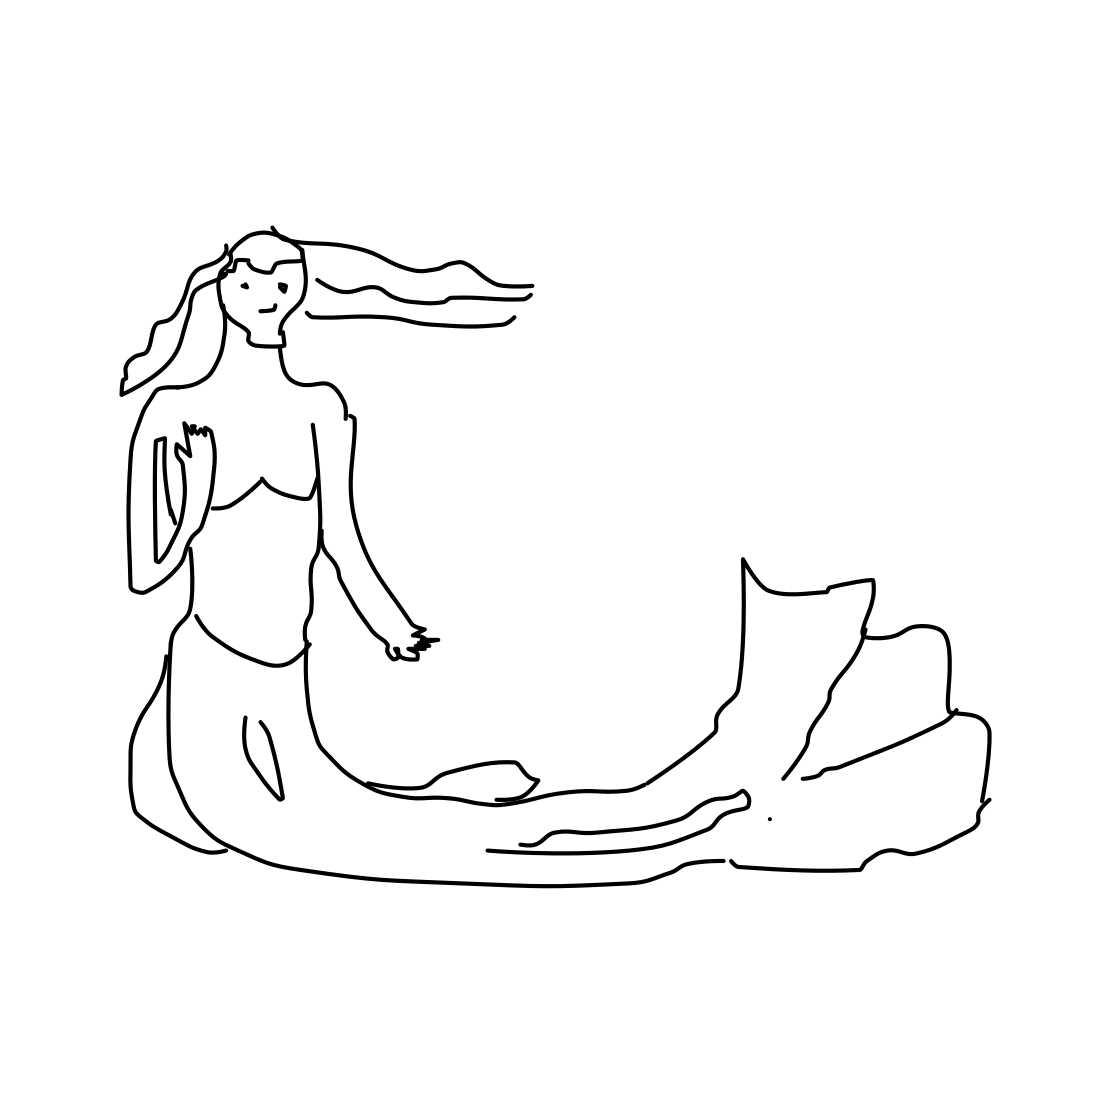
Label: mermaid